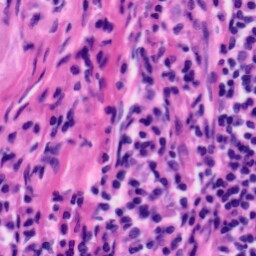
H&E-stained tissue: Tonsil